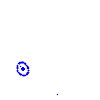
Particle: proton